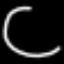
Label: donut